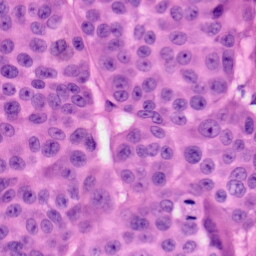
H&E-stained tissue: Skin